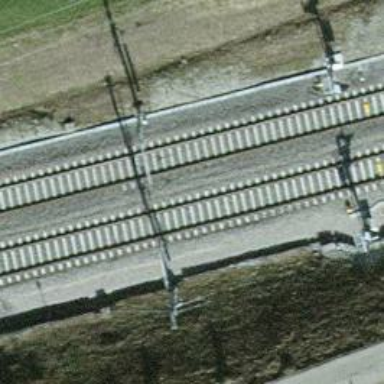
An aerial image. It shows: Railway milestone.